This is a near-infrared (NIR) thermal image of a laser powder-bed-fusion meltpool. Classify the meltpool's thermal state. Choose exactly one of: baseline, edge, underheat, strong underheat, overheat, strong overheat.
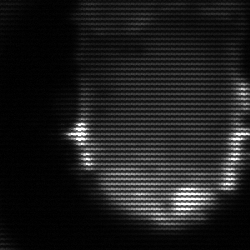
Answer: baseline